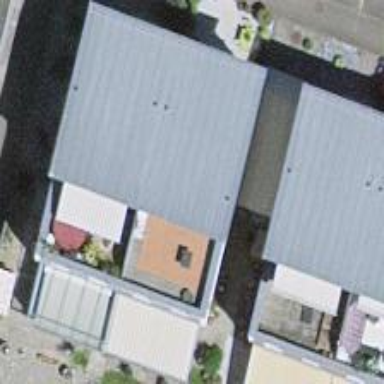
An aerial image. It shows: Residential building.